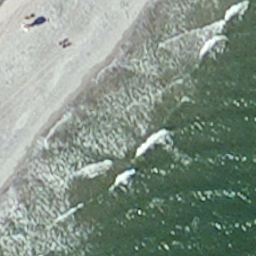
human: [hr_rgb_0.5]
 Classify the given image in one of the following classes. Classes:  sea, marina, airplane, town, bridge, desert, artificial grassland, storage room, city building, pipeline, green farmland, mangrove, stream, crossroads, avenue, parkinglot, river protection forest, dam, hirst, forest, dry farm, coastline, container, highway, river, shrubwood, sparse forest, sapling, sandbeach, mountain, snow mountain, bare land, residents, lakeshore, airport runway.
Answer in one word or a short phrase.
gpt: coastline